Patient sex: M
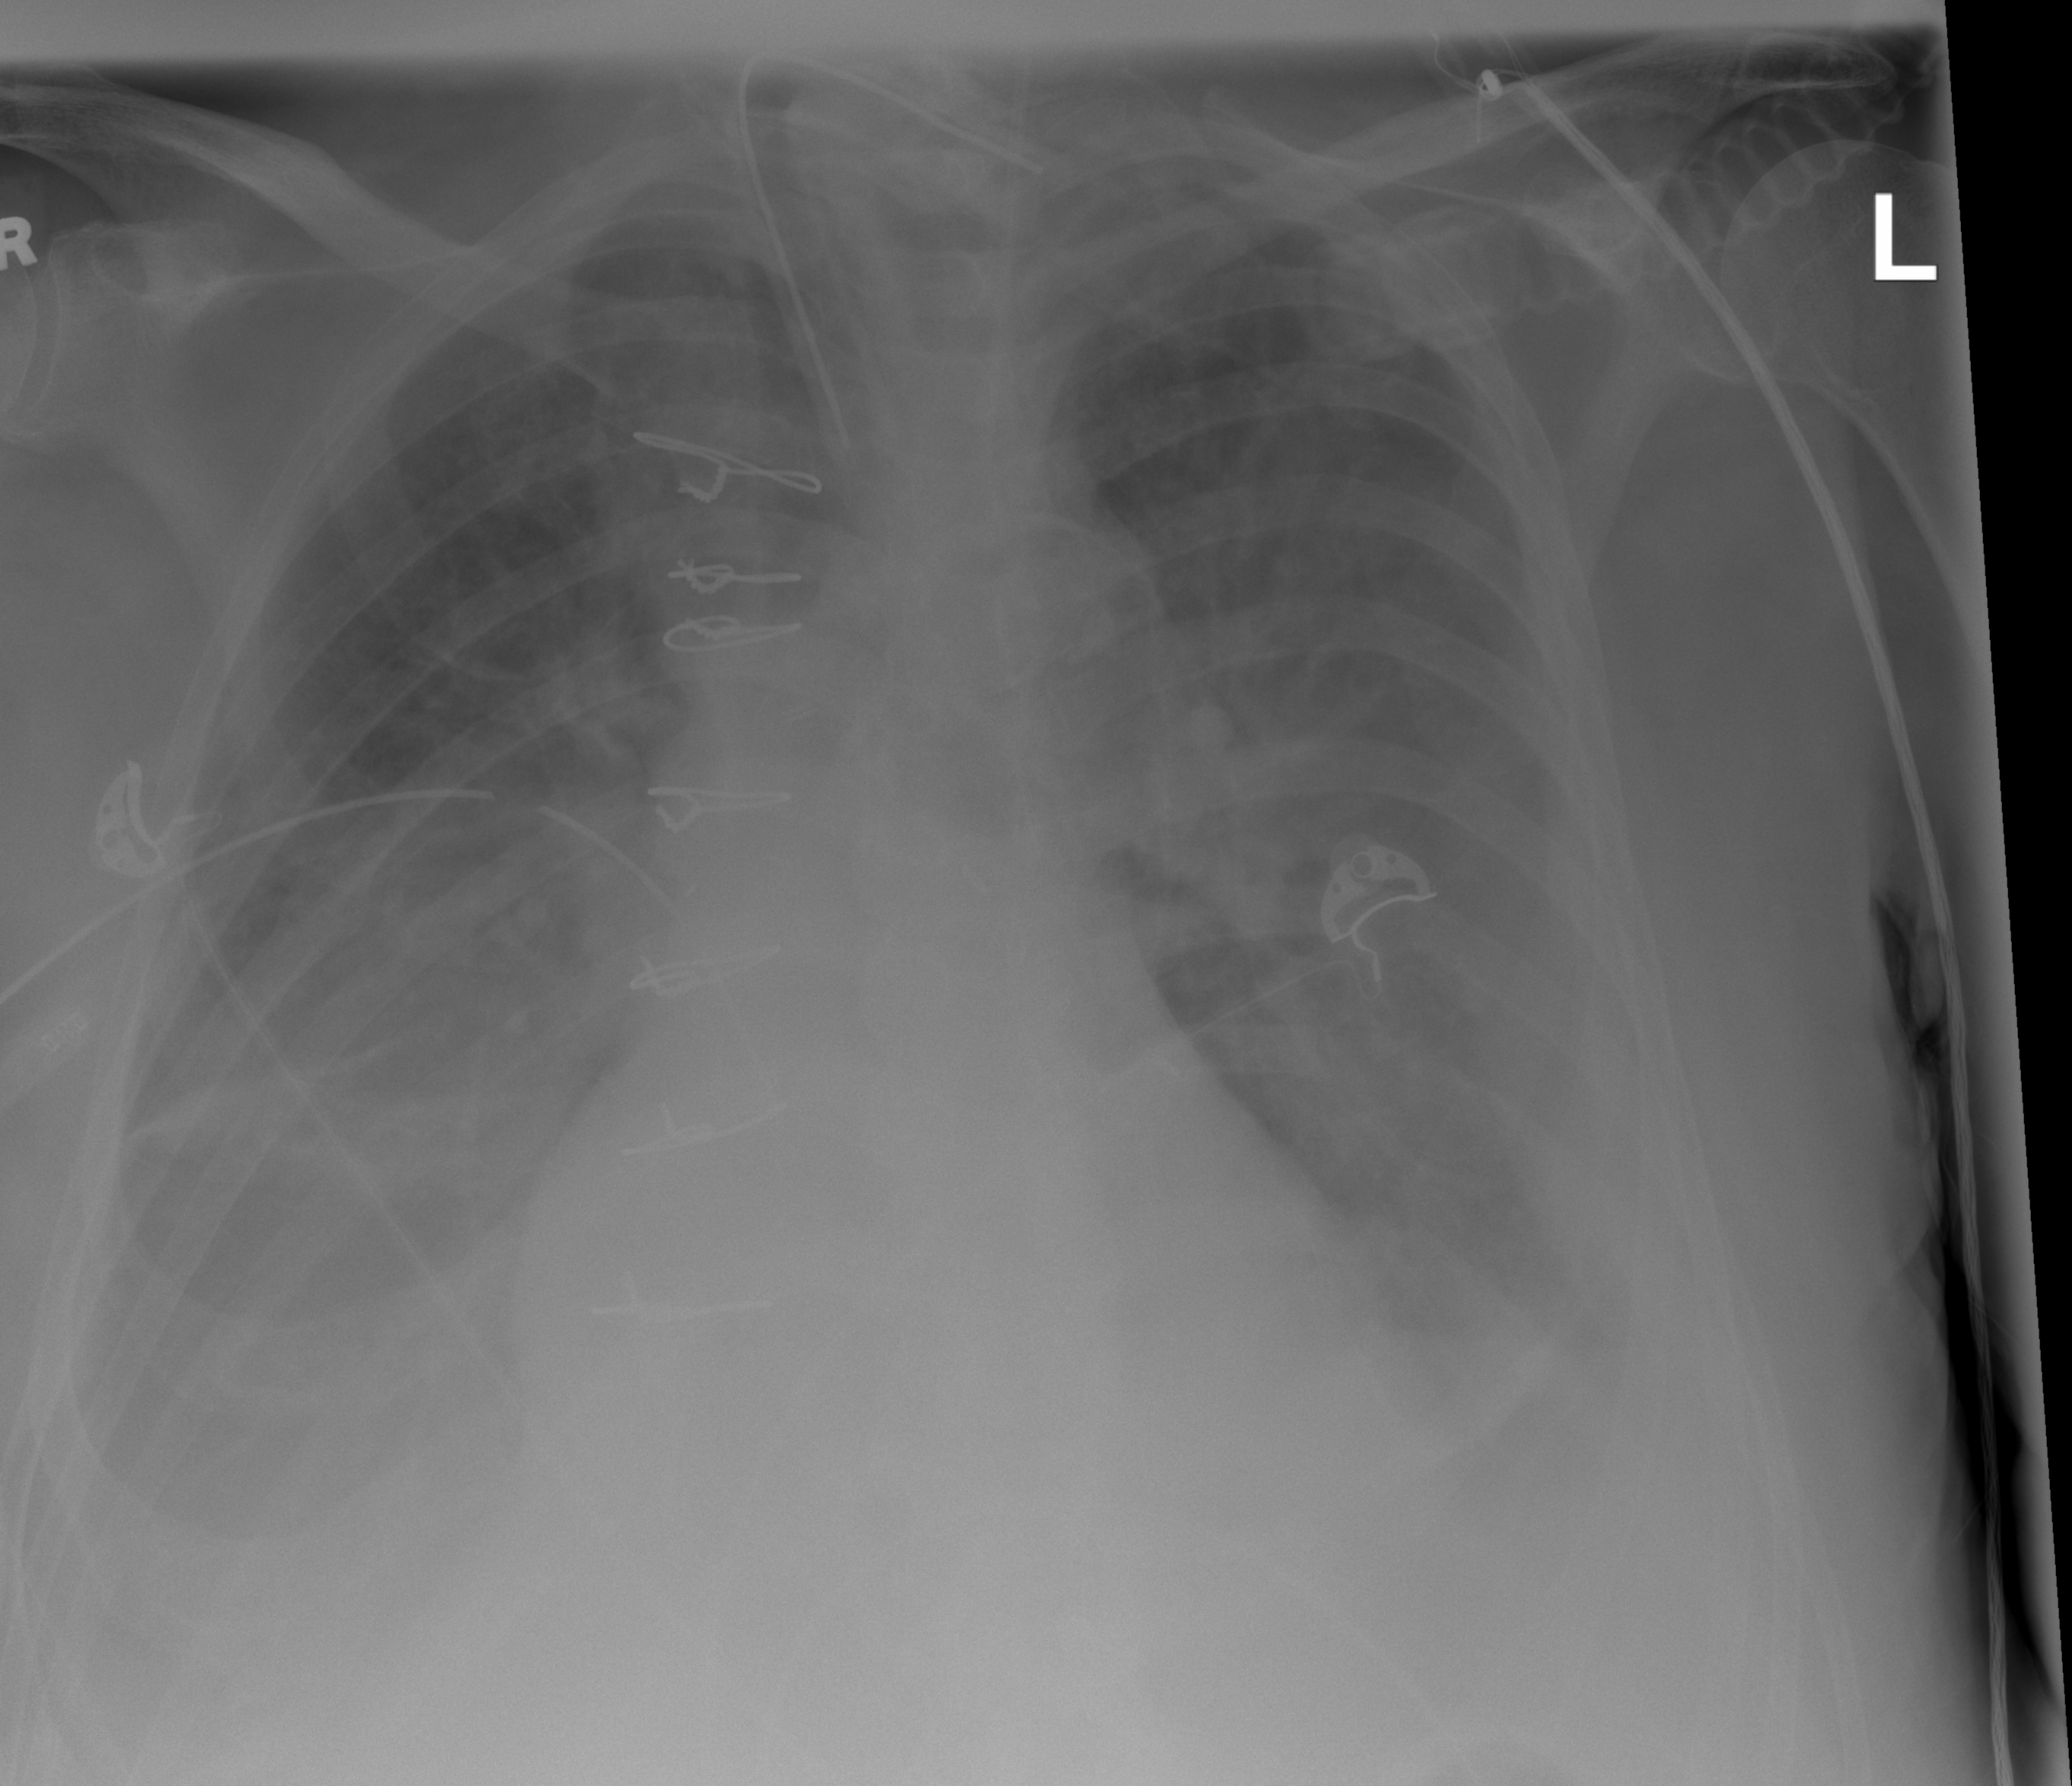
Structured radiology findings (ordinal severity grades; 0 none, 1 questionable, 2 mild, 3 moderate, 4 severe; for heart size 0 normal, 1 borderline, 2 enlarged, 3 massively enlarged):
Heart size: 2
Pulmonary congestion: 2
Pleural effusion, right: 2
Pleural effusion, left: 2
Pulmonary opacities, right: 0
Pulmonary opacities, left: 0
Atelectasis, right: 2
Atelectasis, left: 2